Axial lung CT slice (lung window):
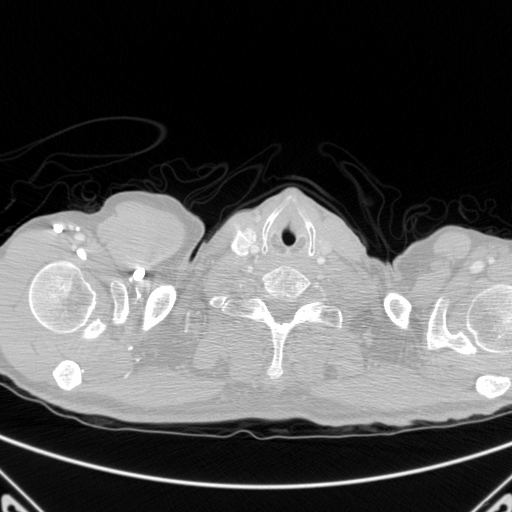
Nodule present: no